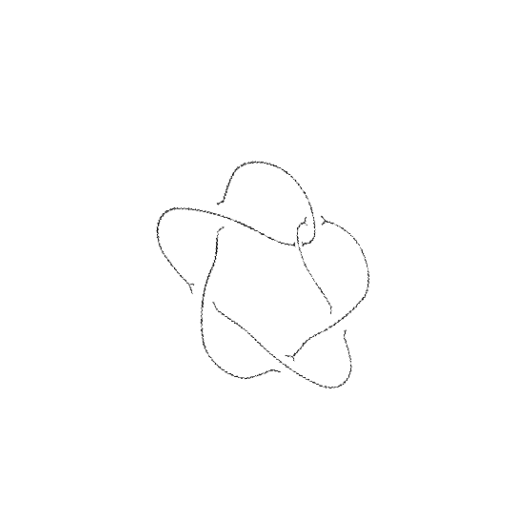
Crossing number: 6